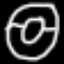
Label: donut